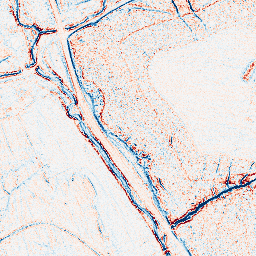
Category: edge_preserving
Decomposition family: anisotropic_diffusion
Decomposition parameters: iterations: 10
kappa: 30
gamma: 0.05
Upsampling method: quadratic
Upsampling parameters: scale: 8
Upsampling scale: 8